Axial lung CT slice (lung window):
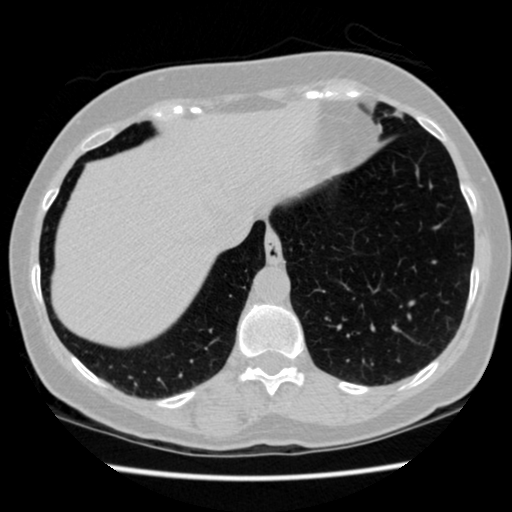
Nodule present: no